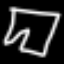
Label: pants